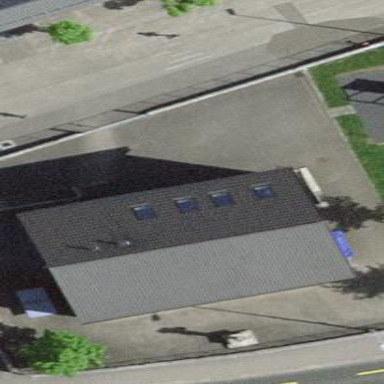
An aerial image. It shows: Kindergarten building.